Field crop: tomato
Growth stage: 1
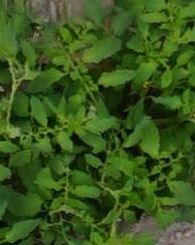
Species: tomato